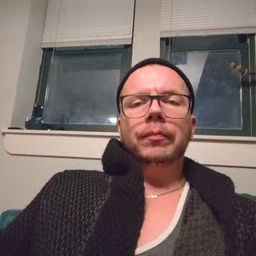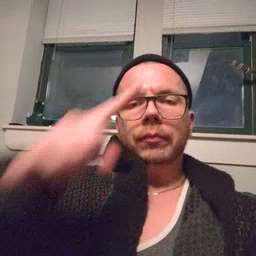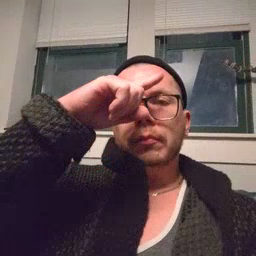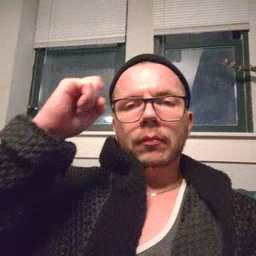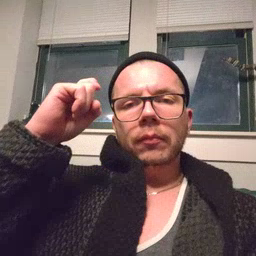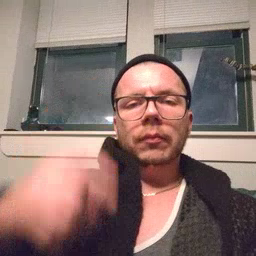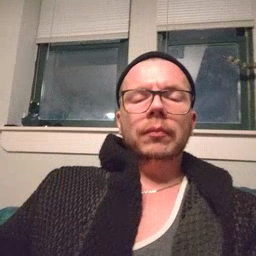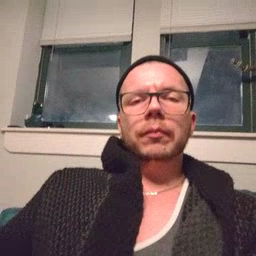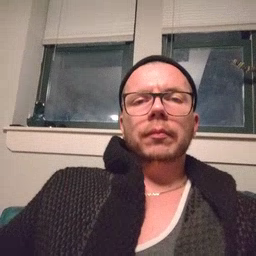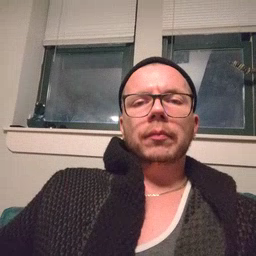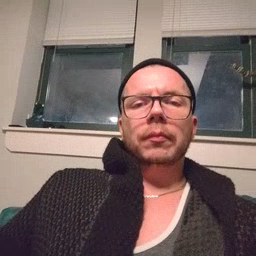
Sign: because